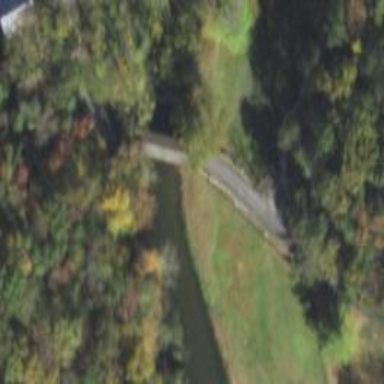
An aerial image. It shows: Covered bridge on residential road.